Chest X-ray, AP view. Patient: 19 years old, sex M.
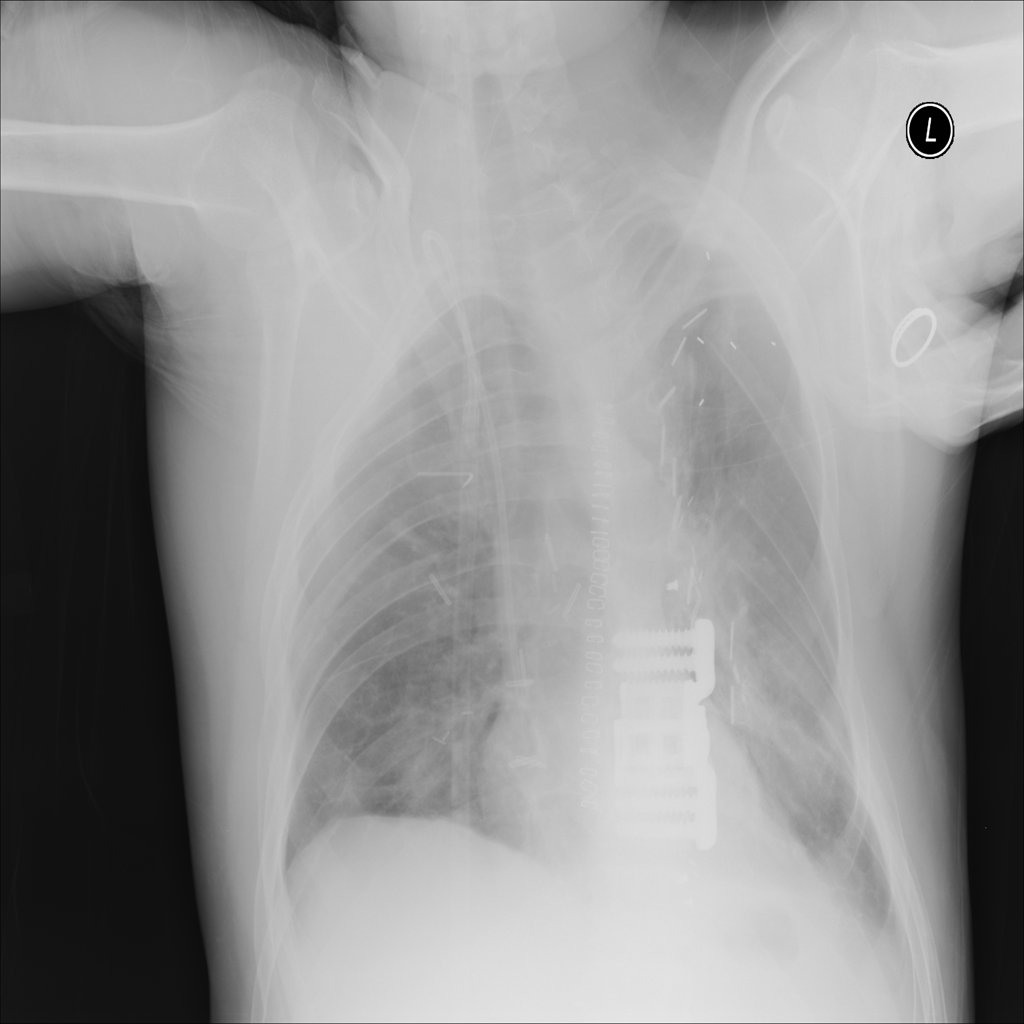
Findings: No Finding